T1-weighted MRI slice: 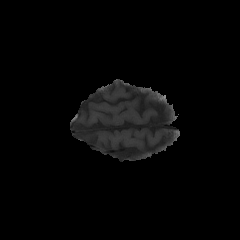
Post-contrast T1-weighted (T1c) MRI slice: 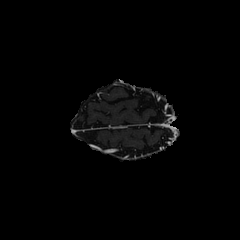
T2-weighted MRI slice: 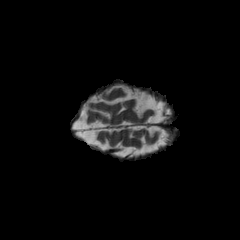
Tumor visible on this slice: no